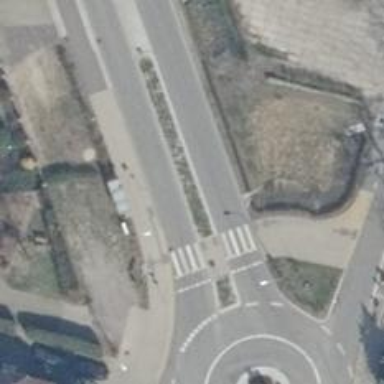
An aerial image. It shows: Crossing with traffic signals.